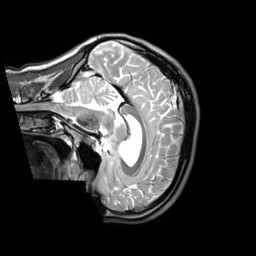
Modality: T2w
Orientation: sagittal
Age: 23
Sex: male
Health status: ill
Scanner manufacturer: siemens
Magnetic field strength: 3 T
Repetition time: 2.8 s
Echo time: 0.326 s